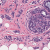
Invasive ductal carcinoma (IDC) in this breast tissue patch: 1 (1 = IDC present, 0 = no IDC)